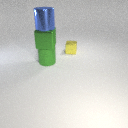
large green rubber cylinder below large green metal cube